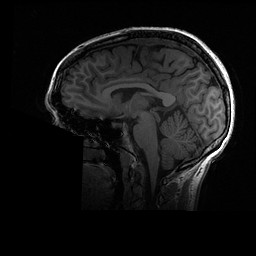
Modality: T1w
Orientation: axial